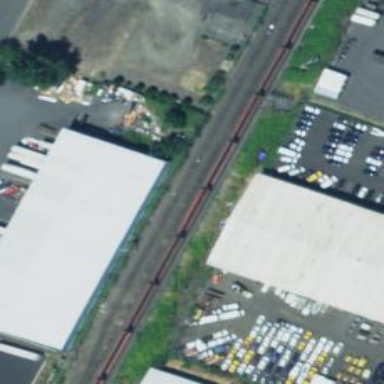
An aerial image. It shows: Railway siding for service.